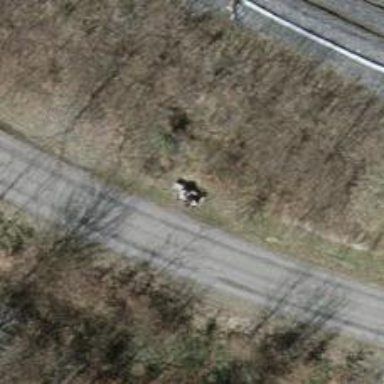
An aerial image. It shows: Brown bench in the vicinity.